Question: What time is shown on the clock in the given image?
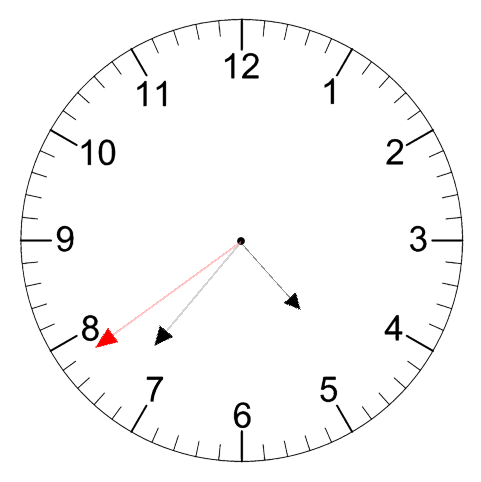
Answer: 04:36:39